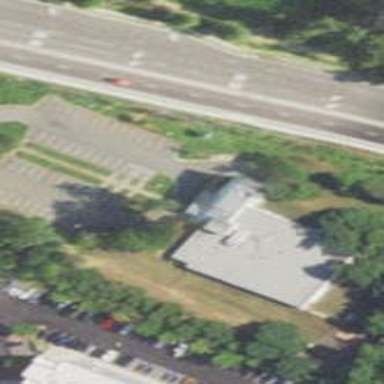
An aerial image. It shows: School building.